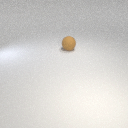
large brown rubber sphere